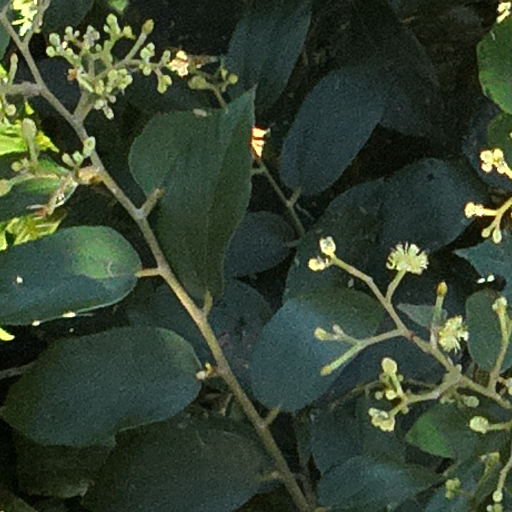
Species: Luehea seemannii
GBIF accepted scientific name: Luehea seemannii
Crown area (m\u00b2): 288.983